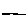
Label: line